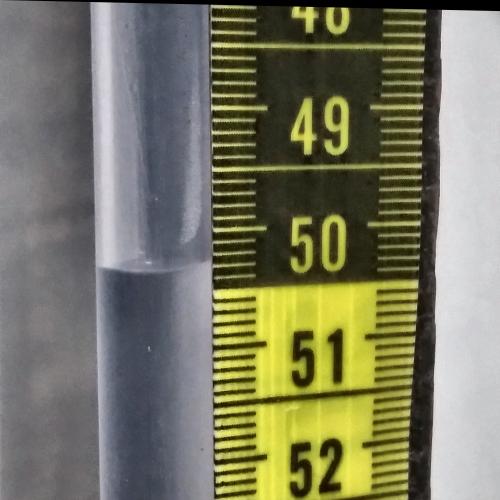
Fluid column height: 50.3 cm